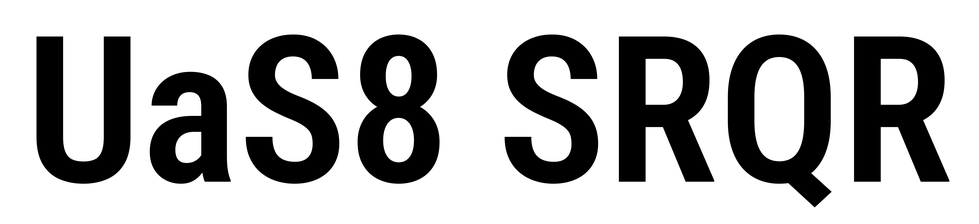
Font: Roboto_Condensed_SemiBold